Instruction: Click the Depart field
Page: home
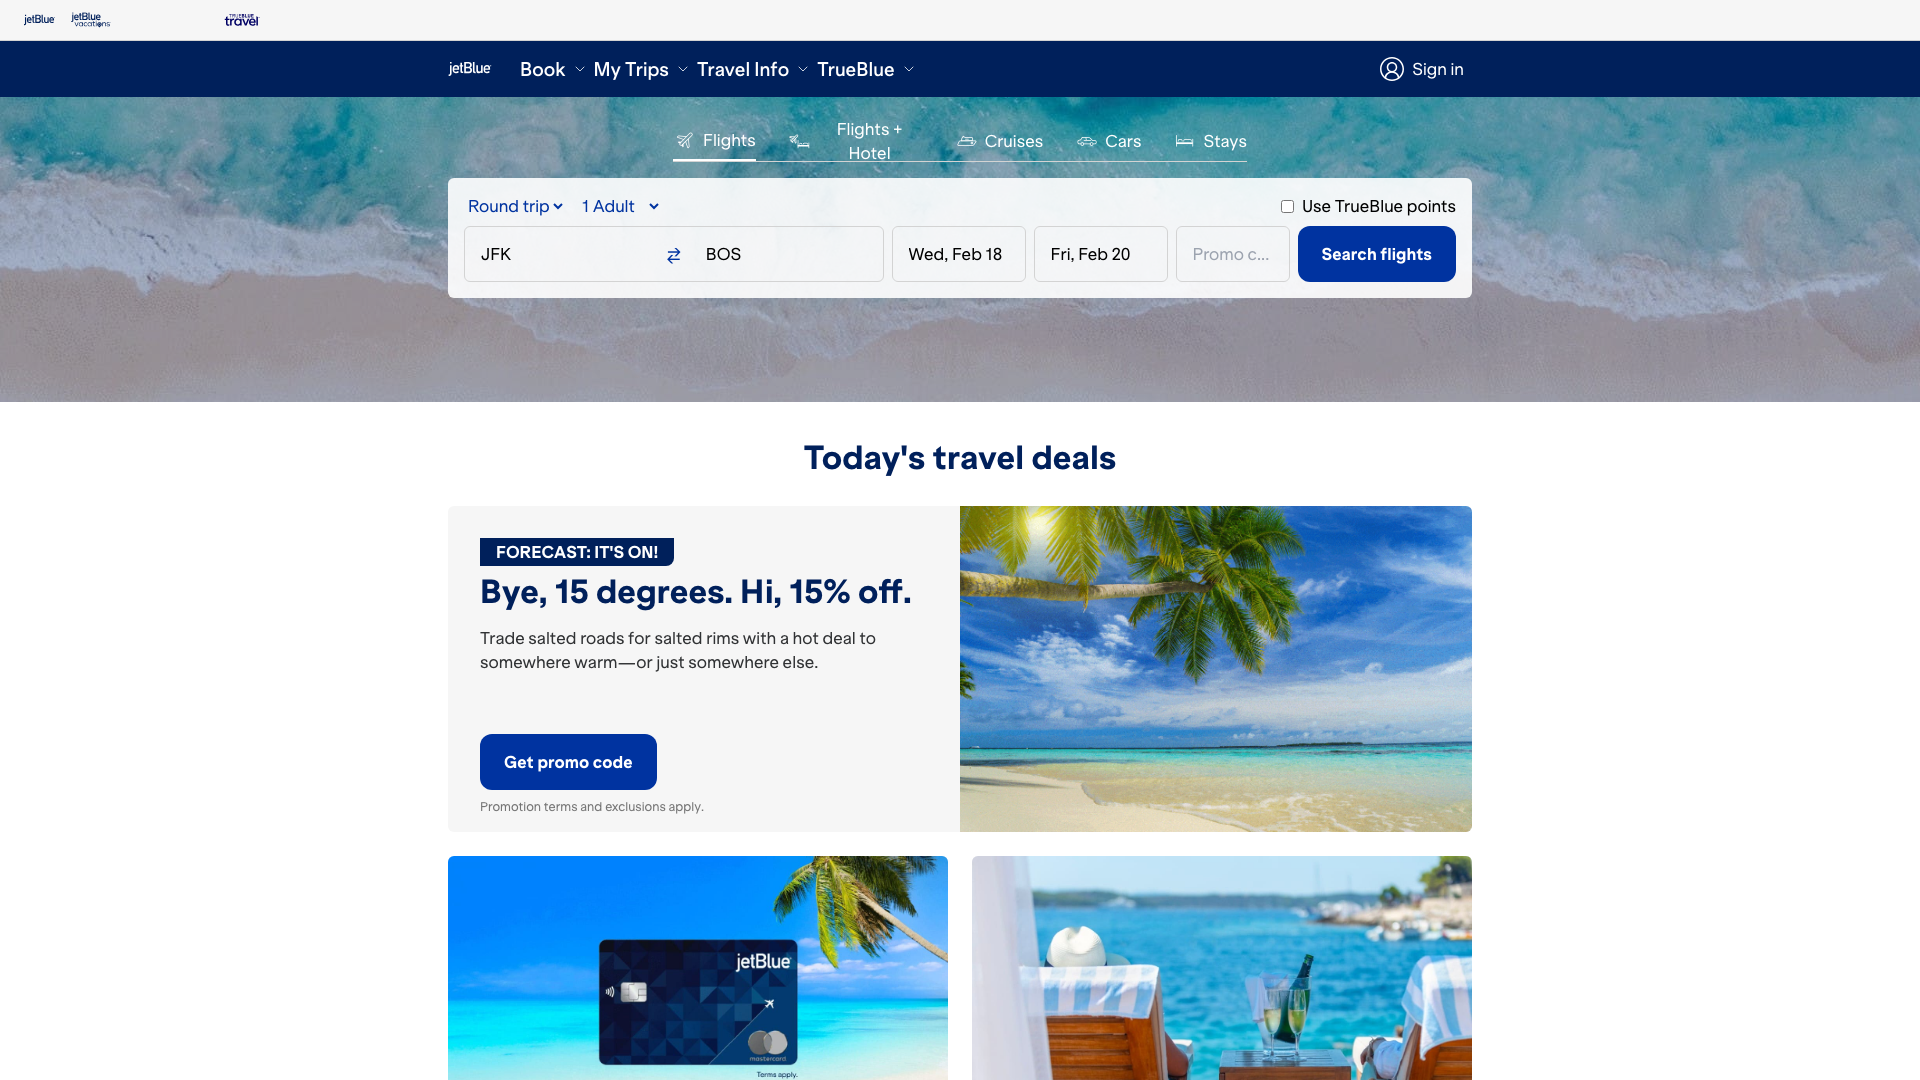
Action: click